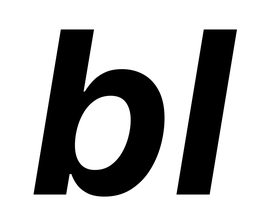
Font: Inter-Italic_Bold_Italic